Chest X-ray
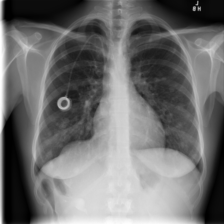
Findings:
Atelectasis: negative
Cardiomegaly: negative
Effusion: negative
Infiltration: negative
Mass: negative
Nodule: positive
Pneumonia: negative
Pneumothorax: negative
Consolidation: negative
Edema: negative
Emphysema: negative
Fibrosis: negative
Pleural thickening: negative
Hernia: negative